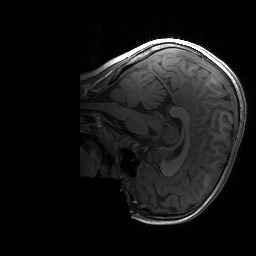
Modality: T1w
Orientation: sagittal
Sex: male
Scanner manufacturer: siemens
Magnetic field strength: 3 T
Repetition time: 1.9 s
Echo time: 0.00243 s